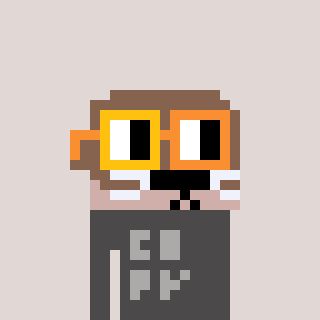
a pixel art character with square yellow and orange glasses, a otter-shaped head and a grayscale-colored body on a warm background